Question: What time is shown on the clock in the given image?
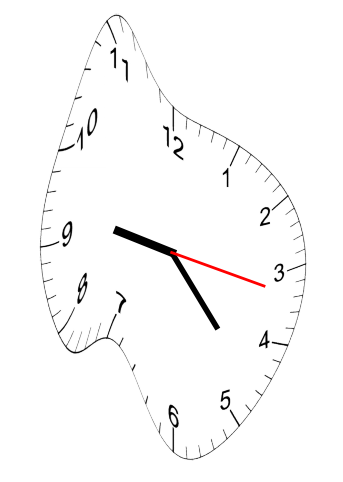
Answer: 09:23:17